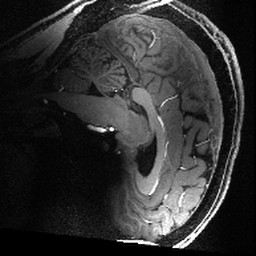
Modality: T1w
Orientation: sagittal
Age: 29
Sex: male
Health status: healthy
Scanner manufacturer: siemens
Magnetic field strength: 9.4 T
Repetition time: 3.8 s
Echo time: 0.0025 s